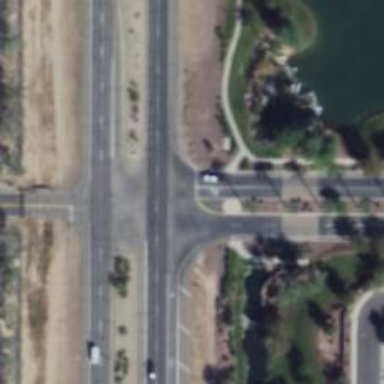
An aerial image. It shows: Stop road.